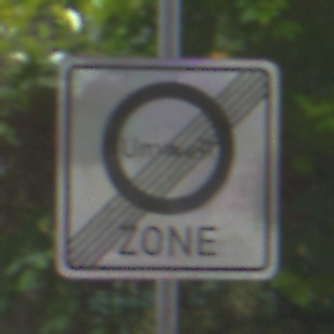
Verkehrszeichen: EndeUmweltzone
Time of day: MorningAfternoon
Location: Outdoor (Urban)
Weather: Overcast
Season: NotSpecified
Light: Natural